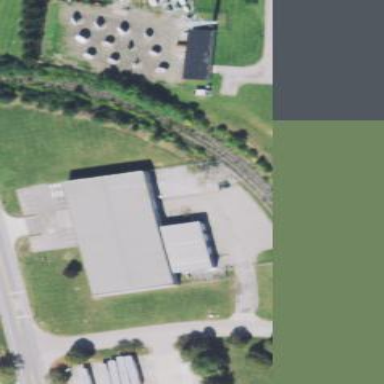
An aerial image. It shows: Warehouse.